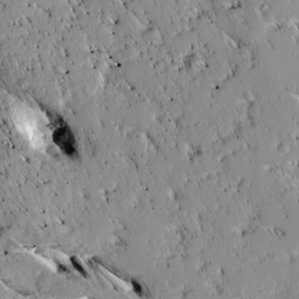
Label: non_frost